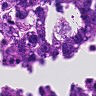
Metastatic tissue present: yes